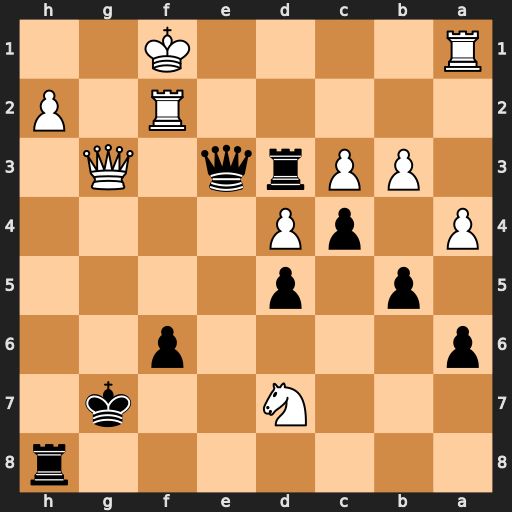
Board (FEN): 7r/3N2k1/p4p2/1p1p4/P1pP4/1PPrq1Q1/5R1P/R4K2
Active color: b
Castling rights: -
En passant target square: -
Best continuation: Qxg3 hxg3 Rh1+ Kg2 Rxa1